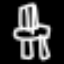
Label: chair